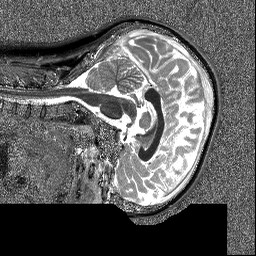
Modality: T1map
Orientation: sagittal
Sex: female